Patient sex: M
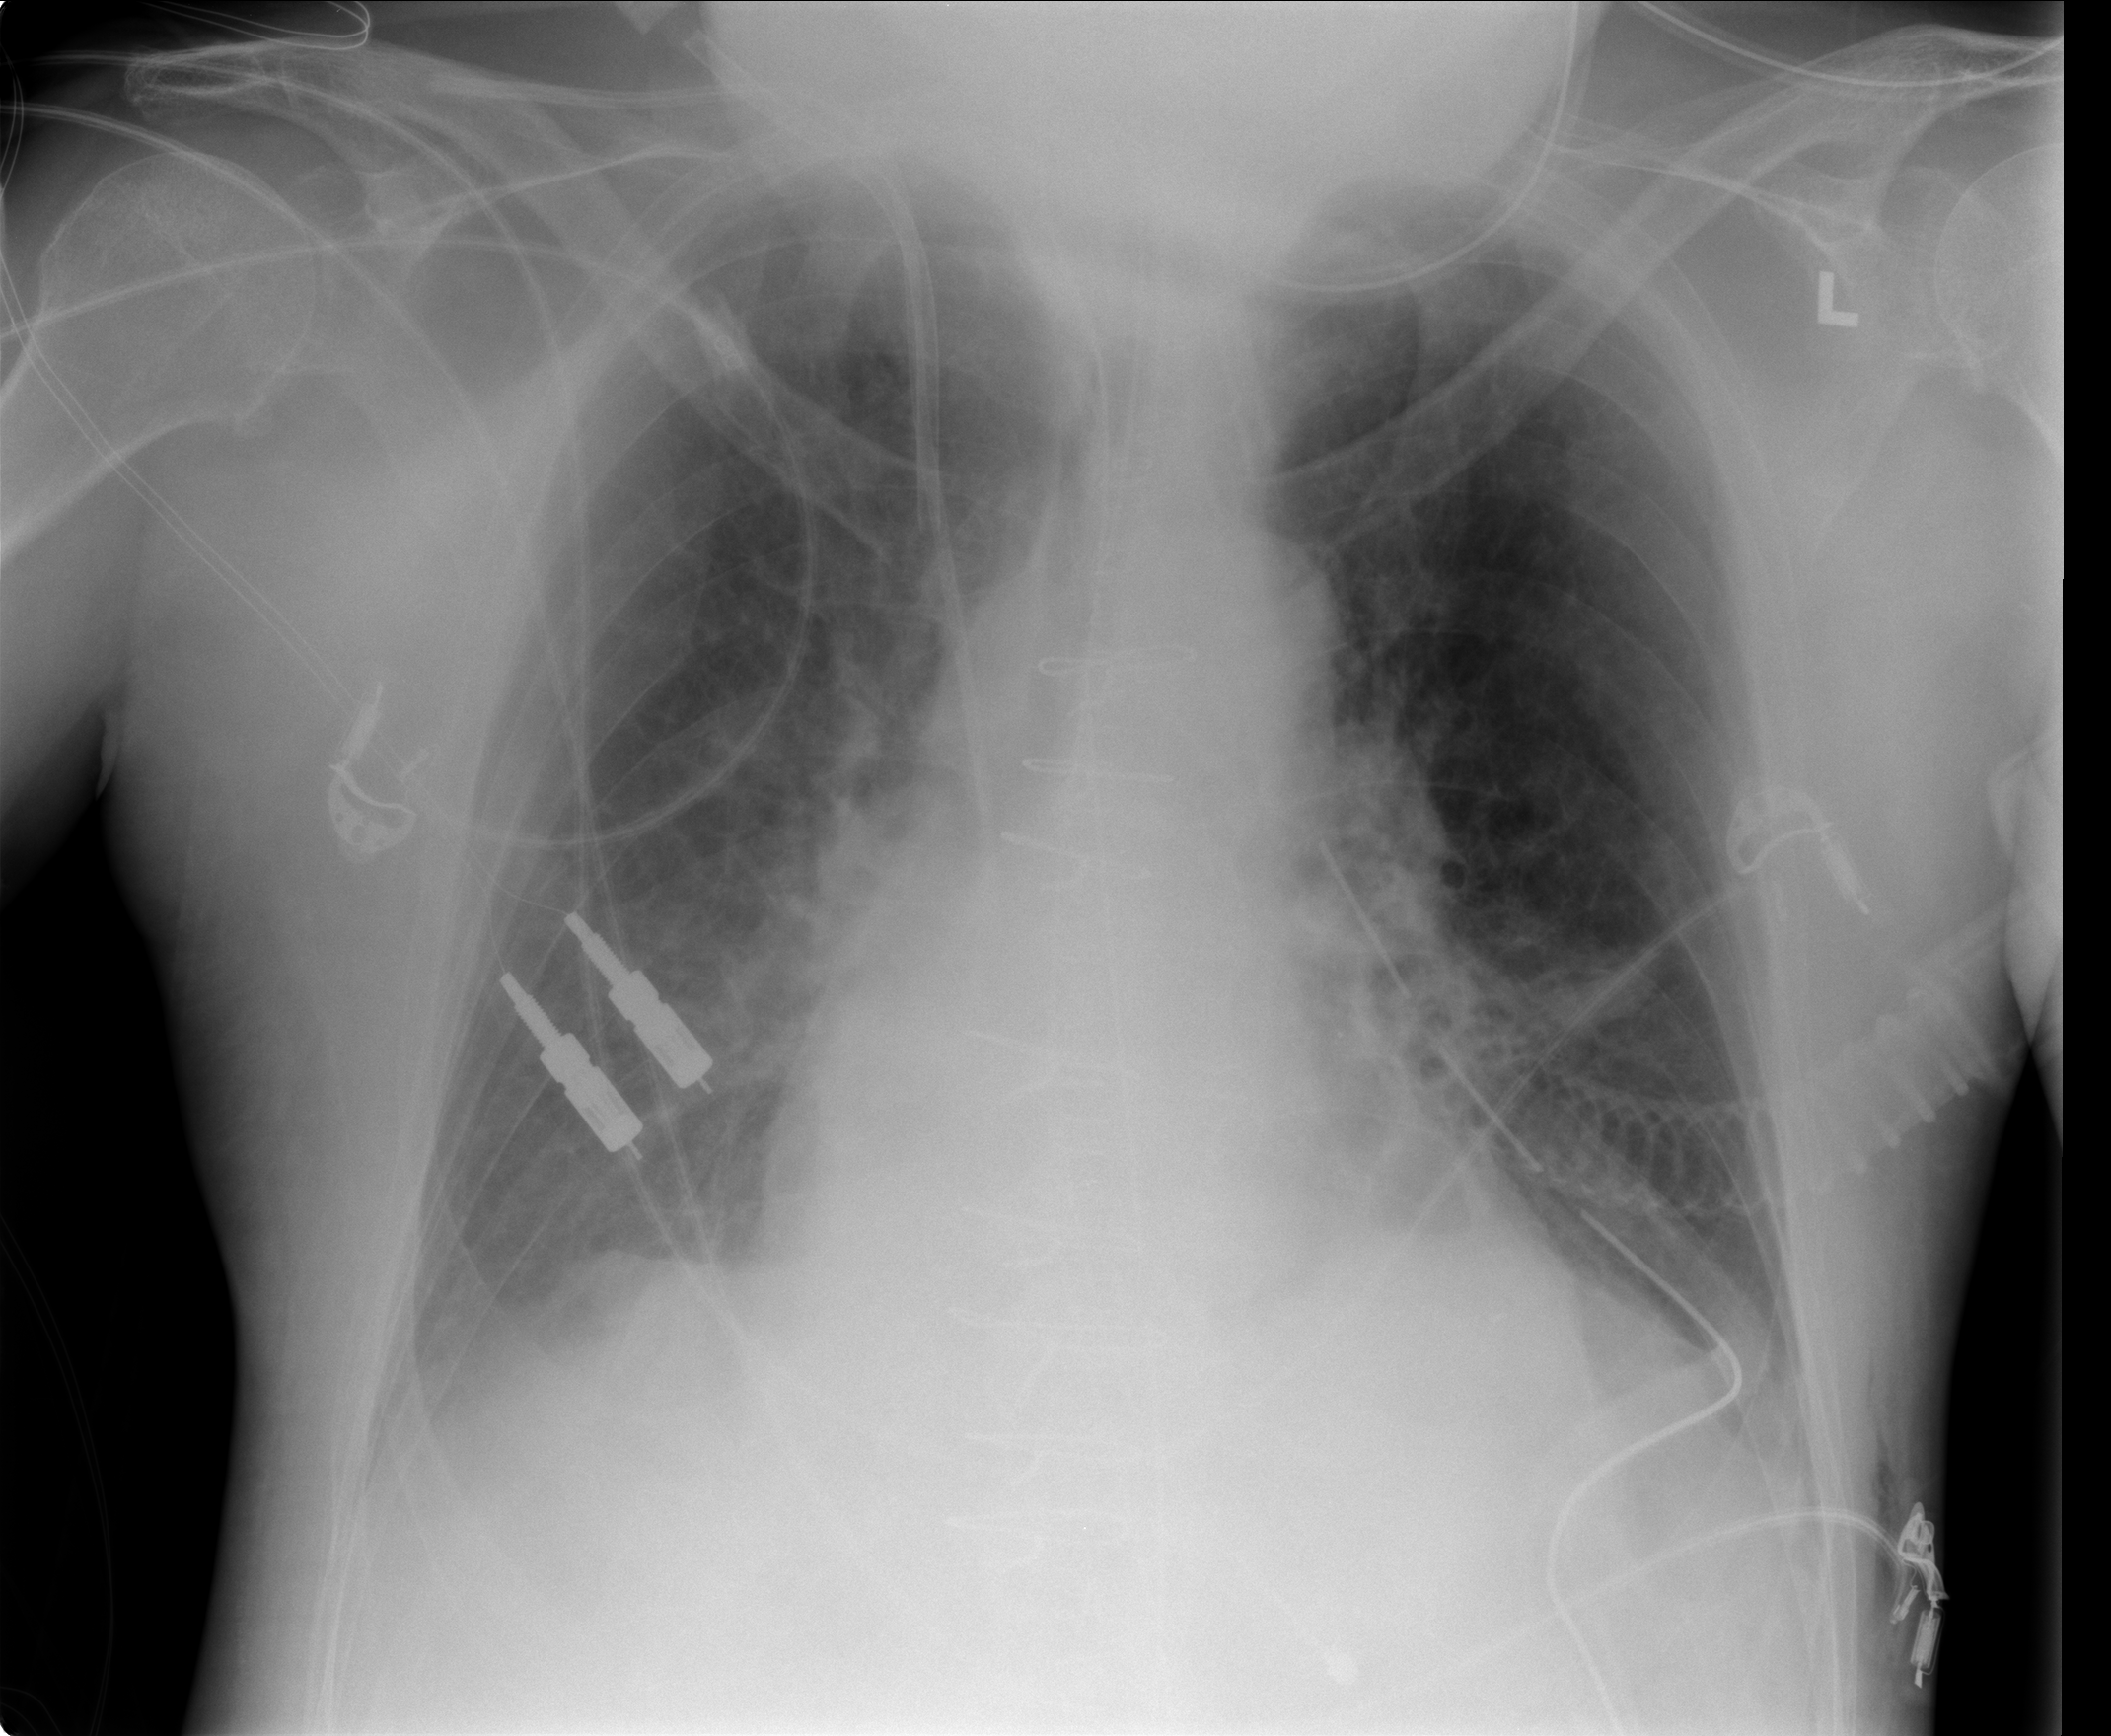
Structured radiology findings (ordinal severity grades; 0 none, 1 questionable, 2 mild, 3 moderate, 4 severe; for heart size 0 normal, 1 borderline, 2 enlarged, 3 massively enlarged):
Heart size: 1
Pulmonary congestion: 2
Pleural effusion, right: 0
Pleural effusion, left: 1
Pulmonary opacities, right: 0
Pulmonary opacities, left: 0
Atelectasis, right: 2
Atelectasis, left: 2